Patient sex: F
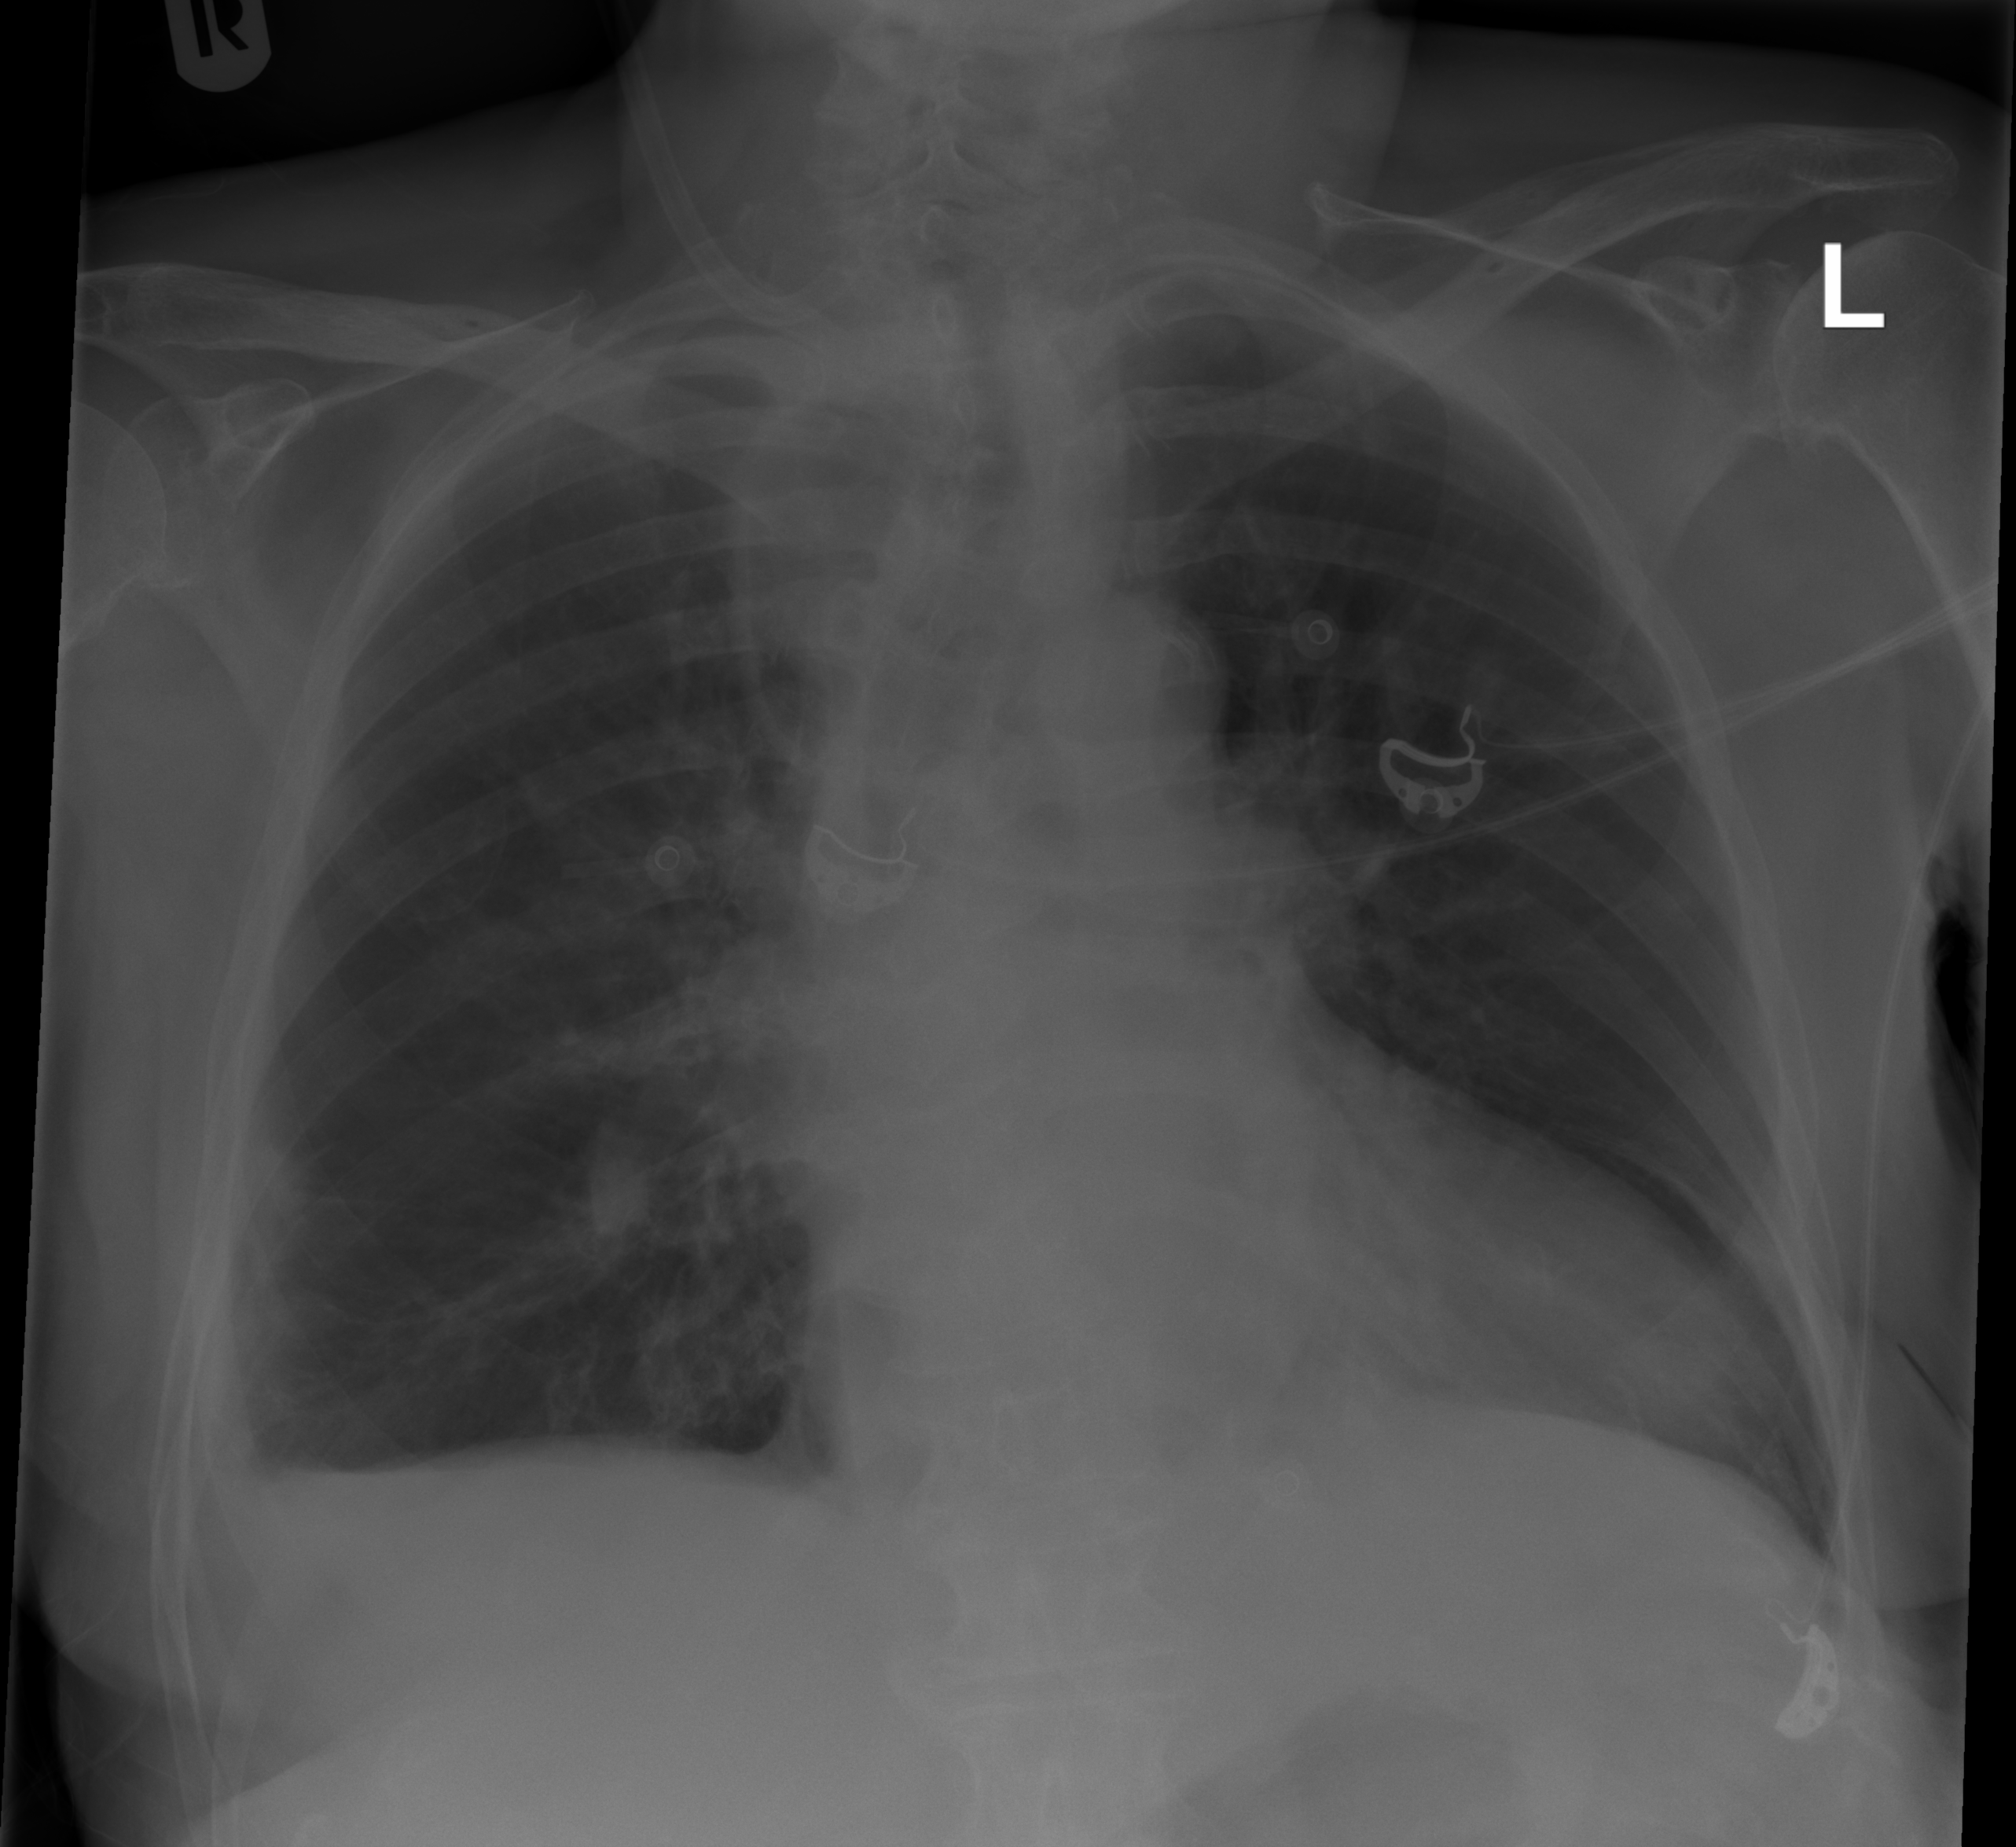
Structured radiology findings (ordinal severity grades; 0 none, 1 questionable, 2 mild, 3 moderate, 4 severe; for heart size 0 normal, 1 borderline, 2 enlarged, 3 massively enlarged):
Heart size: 2
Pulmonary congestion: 2
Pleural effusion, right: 2
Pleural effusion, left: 0
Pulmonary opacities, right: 1
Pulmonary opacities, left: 0
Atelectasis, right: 2
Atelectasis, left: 0